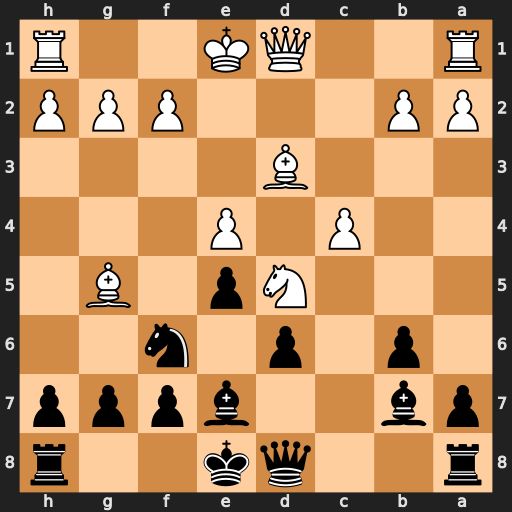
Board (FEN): r2qk2r/pb2bppp/1p1p1n2/3Np1B1/2P1P3/3B4/PP3PPP/R2QK2R
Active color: b
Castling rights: KQkq
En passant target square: -
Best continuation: Nxd5 cxd5 Bxg5